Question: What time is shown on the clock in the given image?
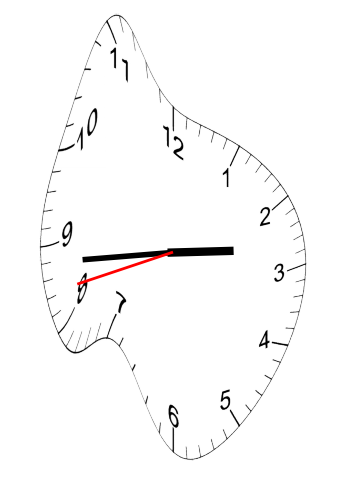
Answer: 02:43:42